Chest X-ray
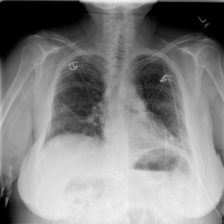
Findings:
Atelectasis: positive
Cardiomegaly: negative
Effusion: negative
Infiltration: negative
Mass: negative
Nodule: negative
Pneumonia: negative
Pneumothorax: negative
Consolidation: positive
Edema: negative
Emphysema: negative
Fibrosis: negative
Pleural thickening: negative
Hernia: negative